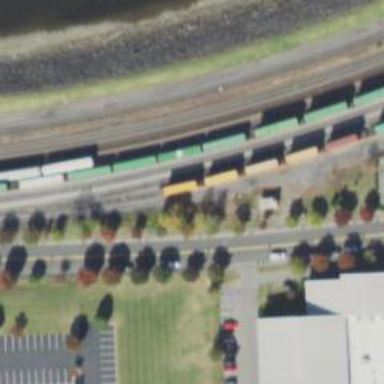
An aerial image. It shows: Railway siding for service.